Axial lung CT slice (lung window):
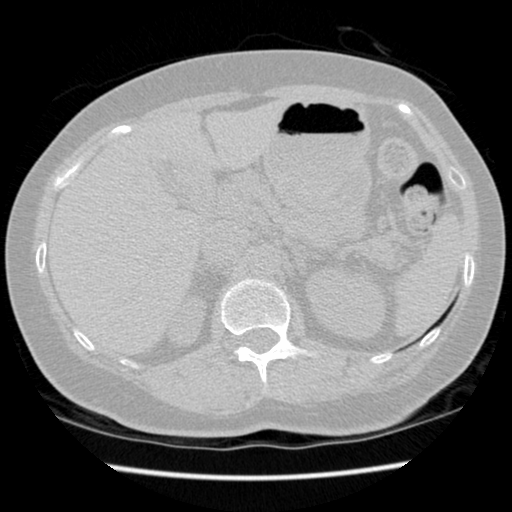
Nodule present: no